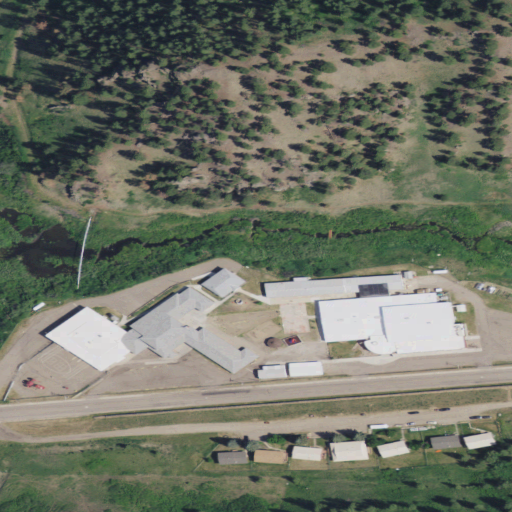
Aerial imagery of valley in Montana named Parker Canyon containing shrub, evergreen forest, woody wetlands, grassland, low intensity development, barren land, medium intensity development, and high intensity development